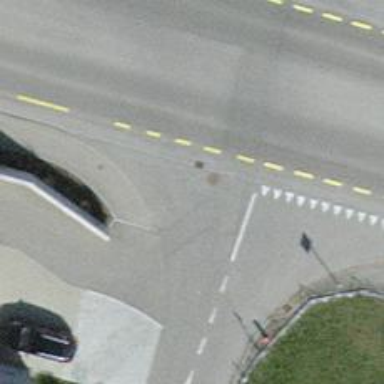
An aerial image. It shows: Road with "give way" sign.